Field crop: maize
Growth stage: 1
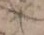
Species: salsola